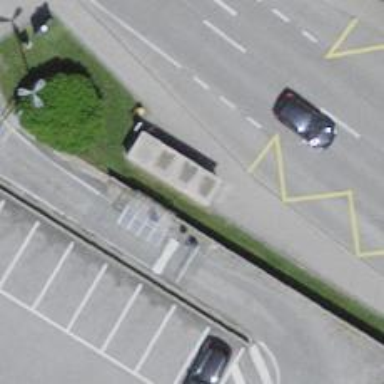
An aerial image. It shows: Bus stop with shelter. It is platform for public transport.